Question: I am using a windows based program, coded in Delphi, to generated HTML (and can restrict the browser to MSIE 7 +).
I need absolute, pixel perfect WYSIWYG. However, I am having text-wrap problems.
What looks like this in Delphi
'''
-- -----------------
| aaaa bbb ccc ddd |
--------------------
'''
looks like this in the browser (both MS IE and FF. Although I am targeting MSIE only, I am using FF to have access to FireDebug)
'''
--------------------
| aaaa bbb ccc |
--------------------
ddd
'''
Now, Delphi has an Object Inspector

which allows me to precisely set a control's top/left/width/height and when generating the HTML, I use those for CSS positioning of each control on the form. e.g.
'''
<fieldset style="position: absolute; top: 56px; left: 32px; width: 185px; height: 13px; ">
<legend> </legend>
<div style="position: absolute; top: 0px; left: 0px; width: 179px; height: 13px;">
Label1 000 111 222 aaa bbb cccc dd
</div>
</fieldset>
'''
But since I am getting text wrap I guess that I am overlooking something, like setting of margin/border/padding. Any ideas what?
Btw, I use Arial 10 as my font for windows/browser comparability, so it shouldn't be a font size problem.
I think that Delphi must have something akin to the box model, insomuchas it draws the control with a margin (a control starting at 0 left has a visible gap from the left of the form; if I give it width 100 and position another with left =100 there is a visible gap between them).
Any idea how I am going to achieve WYSIWYG? The HTMl must reflect the control layout in the Delphi form.
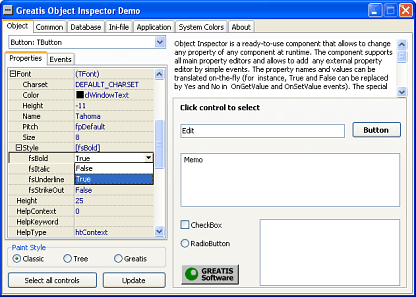
Answer: Try this, is this what you are trying to achieve?
'''
<html>
<head>
</head>
<body>
<form style="margin:0 0 0 0; padding:0 0 0 0;">
<fieldset style="position: absolute; top: 56px; left: 32px; width: 185px; height: 18px; ">
<legend></legend>
<div style="text-align: center; position: absolute; top: 0px; left: 0px; width: 179px; height: 18px;">aaa bbb cccc dd</div>
</fieldset>
</form>
</html>
'''